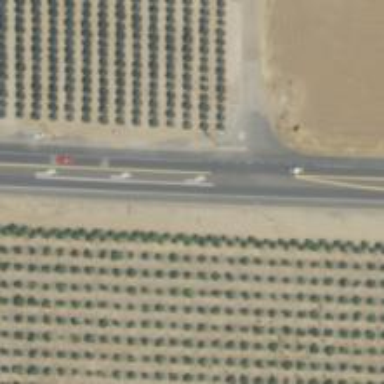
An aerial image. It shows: Asphalt road classified as trunk highway.